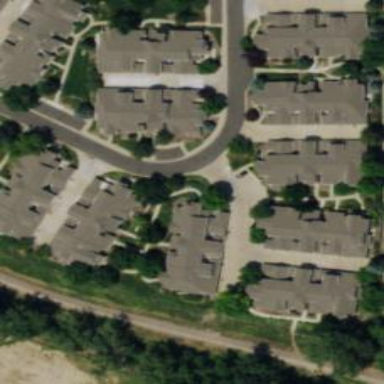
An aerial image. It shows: Living street.